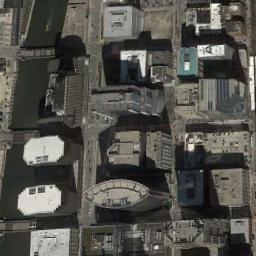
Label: commercial_area